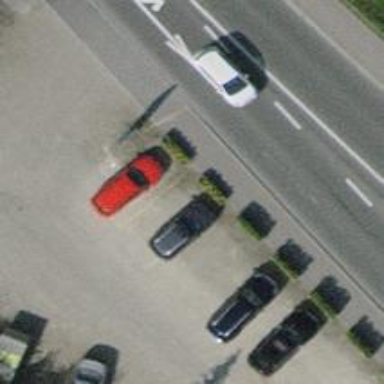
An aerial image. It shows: Car-sharing service available at this location.